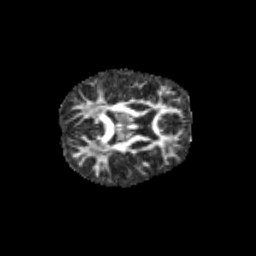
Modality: FA
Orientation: axial
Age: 9
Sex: female
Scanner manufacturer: siemens
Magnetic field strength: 3 T
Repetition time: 3.8 s
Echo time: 0.07 s